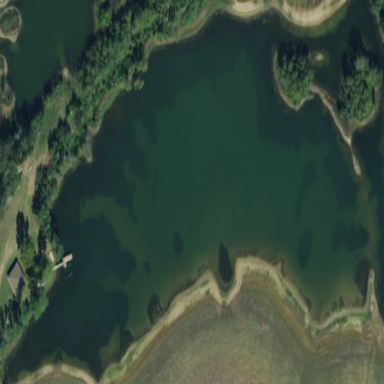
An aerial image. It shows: Natural reservoir of water.